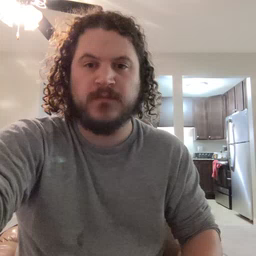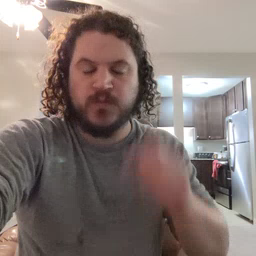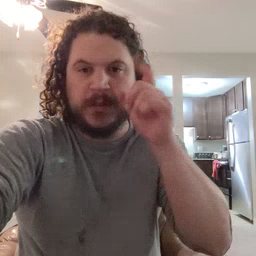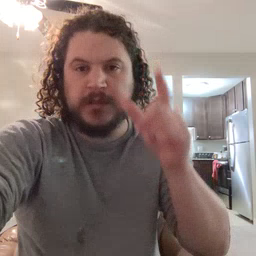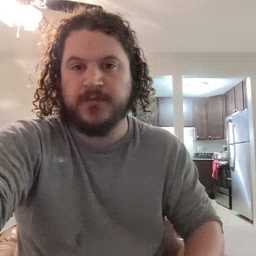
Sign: awake